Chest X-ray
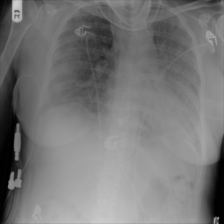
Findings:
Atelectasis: negative
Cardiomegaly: negative
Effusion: negative
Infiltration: negative
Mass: negative
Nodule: negative
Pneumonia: negative
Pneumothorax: negative
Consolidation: negative
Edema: negative
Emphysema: negative
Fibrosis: negative
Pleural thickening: negative
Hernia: negative